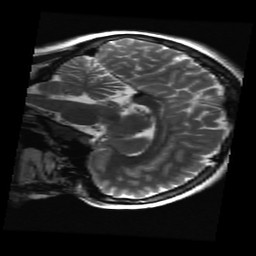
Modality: T2w
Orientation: sagittal
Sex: female
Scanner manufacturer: ge
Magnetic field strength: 3 T
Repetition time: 5 s
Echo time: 0.1007 s